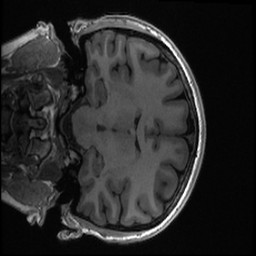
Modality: T1w
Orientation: coronal
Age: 28
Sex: female